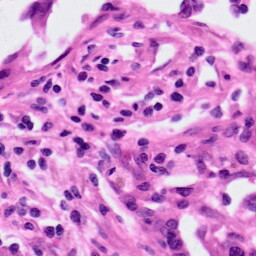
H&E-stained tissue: Lung